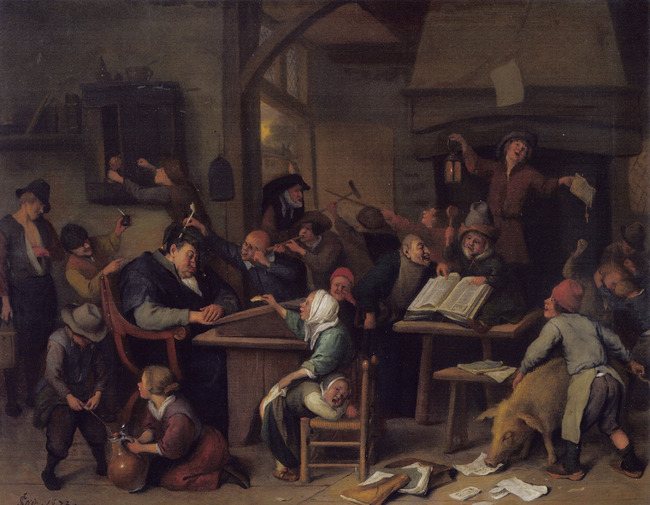
Title: An unruly classroom with a sleeping schoolmaster
Artist: Jan Steen
Earliest date: 1672
Latest date: 1672
Genre: painting
Iconography: cattle
Keywords: genre, classroom, schoolmaster, sleeping, urinating, ewer (vessel), lectern, playing, pig, lantern, doorway, quarrelling, chimney, stoneware